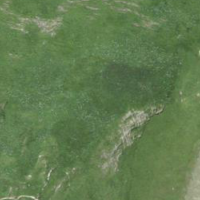
EUNIS habitat code: 26
Species observed at this site:
Parnassia palustris